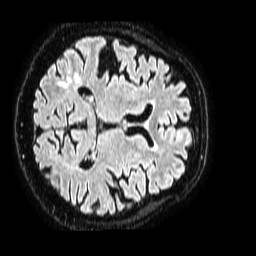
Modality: FLAIR
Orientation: axial
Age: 71
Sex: male
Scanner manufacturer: philips
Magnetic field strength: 1.5 T
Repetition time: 4.8 s
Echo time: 0.3 s